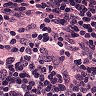
Metastatic tissue present: yes